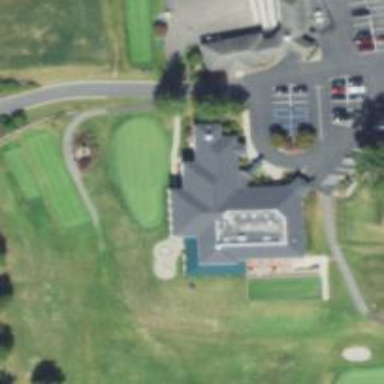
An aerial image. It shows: Clubhouse for golf.